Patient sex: F
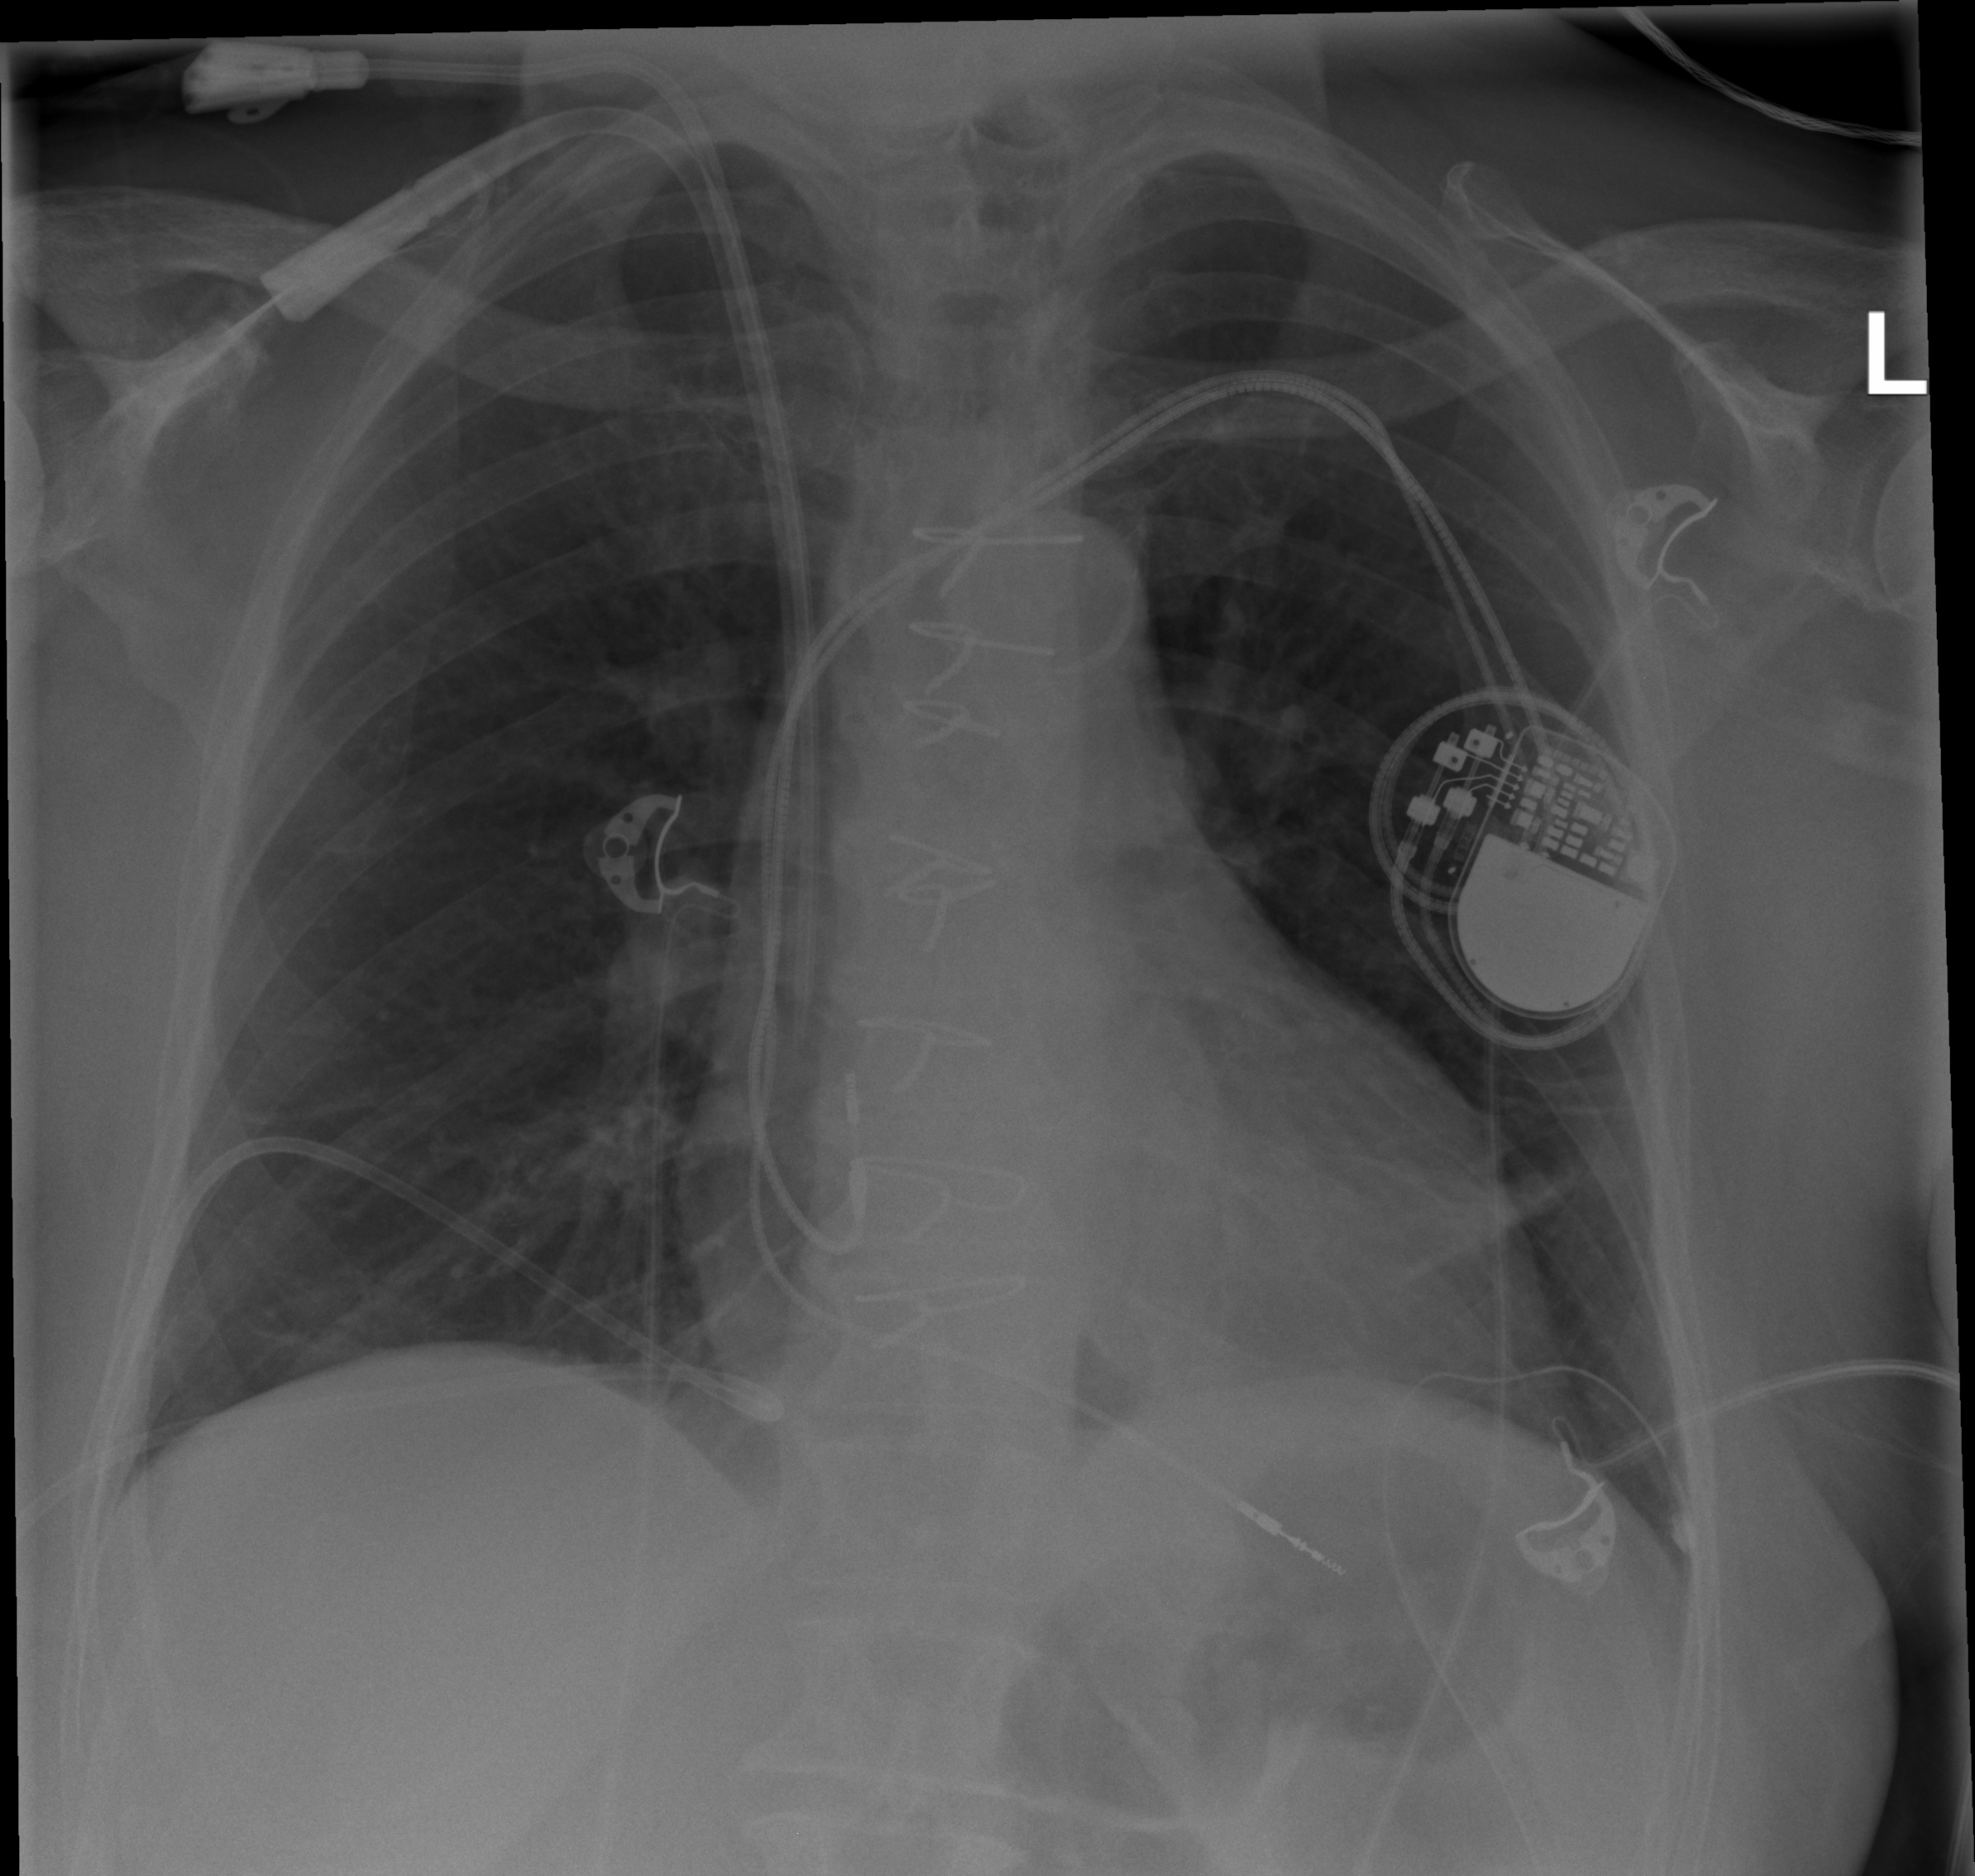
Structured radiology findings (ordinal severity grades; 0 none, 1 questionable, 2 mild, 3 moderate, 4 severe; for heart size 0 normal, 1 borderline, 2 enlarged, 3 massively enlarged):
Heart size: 2
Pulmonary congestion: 2
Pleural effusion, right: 0
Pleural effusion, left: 0
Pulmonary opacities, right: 0
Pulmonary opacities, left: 0
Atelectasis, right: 1
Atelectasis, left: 1